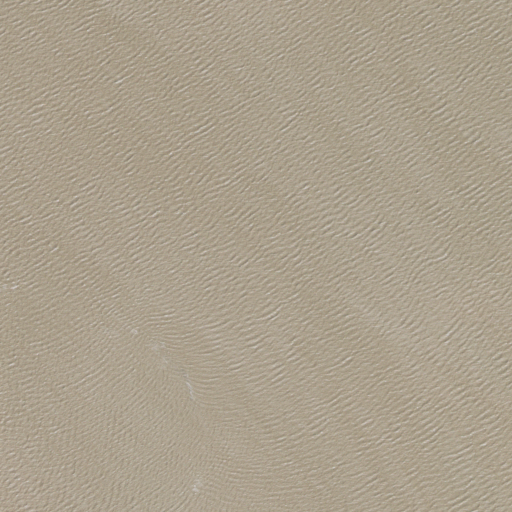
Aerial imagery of bar in Texas named Shell Island Reef containing only open water